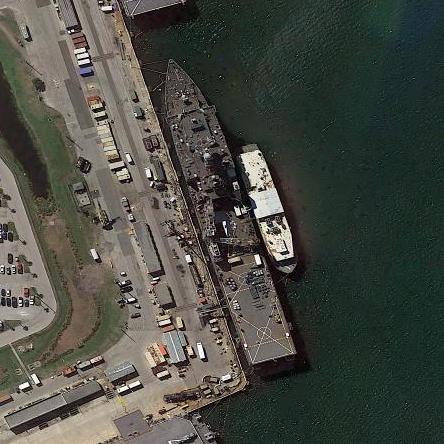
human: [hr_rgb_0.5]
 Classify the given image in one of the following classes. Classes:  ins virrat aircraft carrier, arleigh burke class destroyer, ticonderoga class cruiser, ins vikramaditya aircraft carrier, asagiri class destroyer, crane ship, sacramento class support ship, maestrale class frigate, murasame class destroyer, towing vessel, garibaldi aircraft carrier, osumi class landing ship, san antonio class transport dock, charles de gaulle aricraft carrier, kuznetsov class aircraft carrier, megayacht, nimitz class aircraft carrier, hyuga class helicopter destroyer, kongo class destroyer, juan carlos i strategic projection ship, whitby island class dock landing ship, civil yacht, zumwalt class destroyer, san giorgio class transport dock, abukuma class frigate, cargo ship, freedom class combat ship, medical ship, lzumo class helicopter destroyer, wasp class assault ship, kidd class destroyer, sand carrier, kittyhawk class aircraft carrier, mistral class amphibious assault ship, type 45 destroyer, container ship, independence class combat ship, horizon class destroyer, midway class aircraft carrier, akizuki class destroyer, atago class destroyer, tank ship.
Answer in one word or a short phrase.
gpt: Whitby Island class dock landing ship